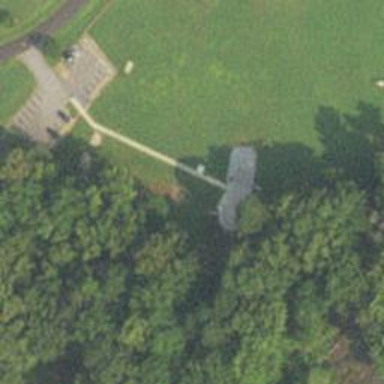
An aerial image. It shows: Disc golf hole.